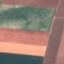
Land use / land cover: AnnualCrop